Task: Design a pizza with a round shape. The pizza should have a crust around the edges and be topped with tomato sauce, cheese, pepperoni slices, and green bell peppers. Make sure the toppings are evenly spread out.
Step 544:
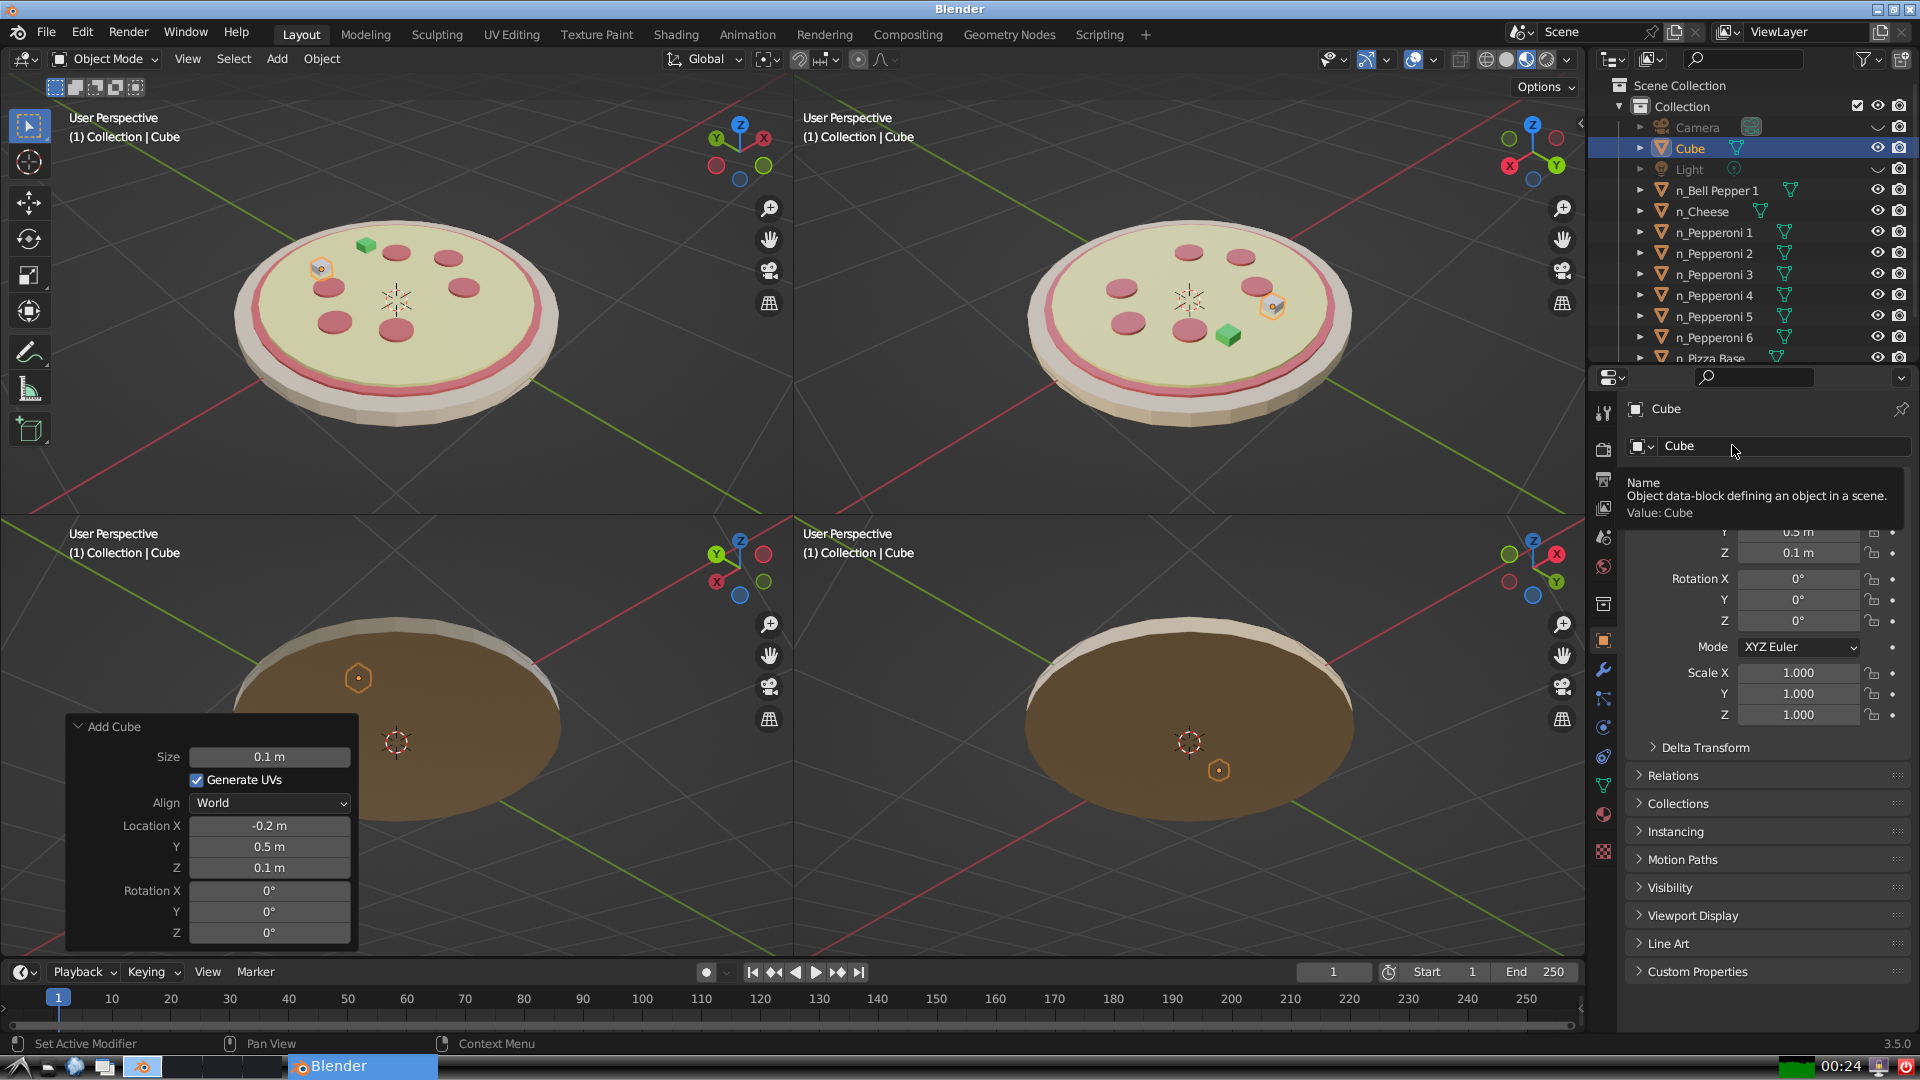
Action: click: no